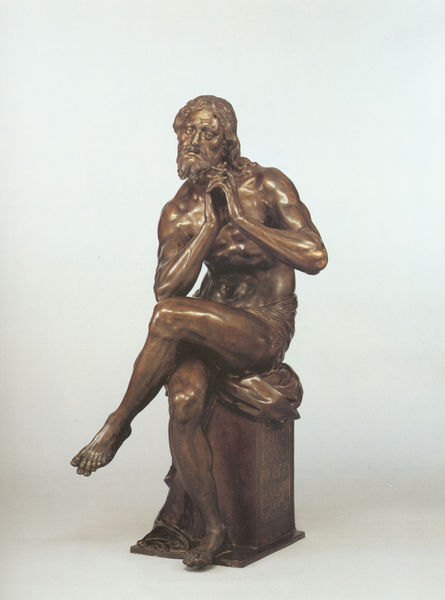
Titel: Christus im Elend
Künstler: Adriaen de Vries
Institution: Vaduz, Fürstliche Sammlung Liechtenstein
Schlagwörter: akt, mann, nackt, sitzen, braun, finger, holz, blick, tuch, bart, sockel, vollbart, hände, figur, sitzend, locken, skulptur, statue, beine, bein, farbig, füße, schrift, haltung, gefaltet, muskeln, inschrift, glanz, sitzt, metall, bronze, knie, foto, muskulös, barfuss, lendentuch, denkmal, text, beten, gebet, pan, überschlagen, betend, jeusus, geflatet, langes haar, sixpack, übergeschlagen, figurt, verschränkte finger